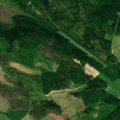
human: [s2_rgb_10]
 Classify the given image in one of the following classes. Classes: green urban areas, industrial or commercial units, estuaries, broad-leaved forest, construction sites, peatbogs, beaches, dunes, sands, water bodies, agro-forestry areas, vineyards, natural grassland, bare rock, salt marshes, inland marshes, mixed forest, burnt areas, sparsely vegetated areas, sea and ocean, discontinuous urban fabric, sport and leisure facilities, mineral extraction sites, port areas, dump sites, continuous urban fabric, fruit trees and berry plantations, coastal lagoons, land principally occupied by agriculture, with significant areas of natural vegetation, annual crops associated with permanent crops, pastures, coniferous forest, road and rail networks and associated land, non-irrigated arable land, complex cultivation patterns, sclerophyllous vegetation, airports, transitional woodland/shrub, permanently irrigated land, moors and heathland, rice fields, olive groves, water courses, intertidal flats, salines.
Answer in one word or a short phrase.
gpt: mixed forest, transitional woodland/shrub